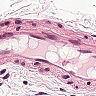
Metastatic tissue present: no